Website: home-depot
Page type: cart
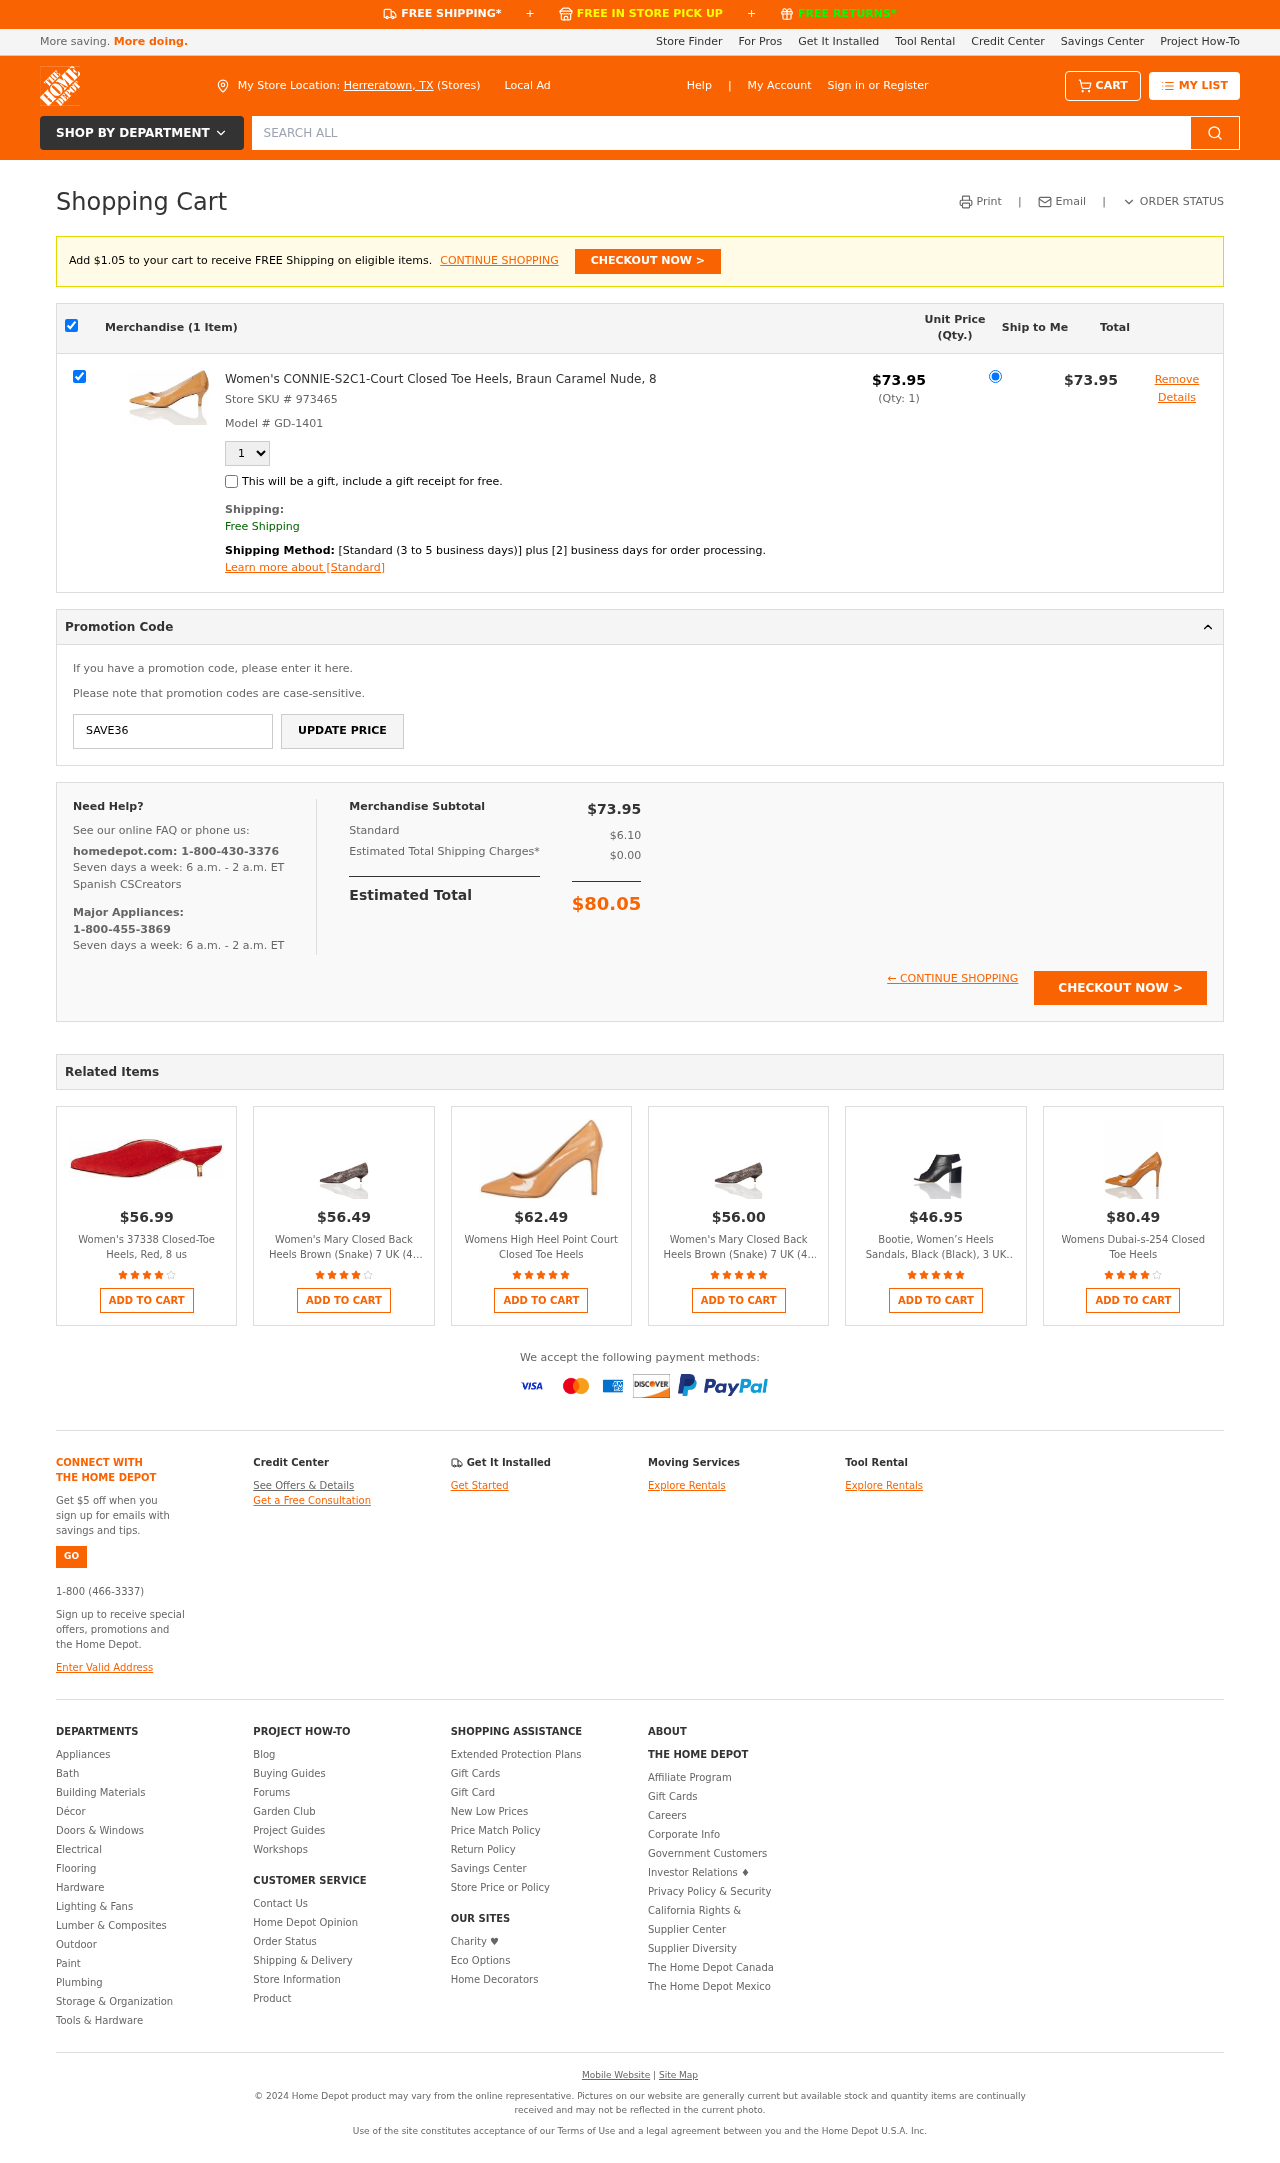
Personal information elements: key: PII_CITY_STATE
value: Herreratown, TX
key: PII_PROMO_CODE
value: SAVE36
Product elements: key: PRODUCT1_NAME
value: Women's CONNIE-S2C1-Court Closed Toe Heels, Braun Caramel Nude, 8
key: PRODUCT1_PRICE
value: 73.95
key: PRODUCT1_QUANTITY
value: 1
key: PRODUCT2_NAME
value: Women's 37338 Closed-Toe Heels, Red, 8 us
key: PRODUCT2_PRICE
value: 56.99
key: PRODUCT2_RATING
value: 4
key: PRODUCT3_NAME
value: Women's Mary Closed Back Heels Brown (Snake) 7 UK (40 EU),23-02-01
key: PRODUCT3_PRICE
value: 56.49
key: PRODUCT3_RATING
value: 4.4
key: PRODUCT4_NAME
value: Womens High Heel Point Court Closed Toe Heels
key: PRODUCT4_PRICE
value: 62.49
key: PRODUCT4_RATING
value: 4.6
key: PRODUCT5_NAME
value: Women's Mary Closed Back Heels Brown (Snake) 7 UK (40 EU),23-02-01
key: PRODUCT5_PRICE
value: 56
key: PRODUCT5_RATING
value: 4.8
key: PRODUCT6_NAME
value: Bootie, Women’s Heels Sandals, Black (Black), 3 UK (36 EU)
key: PRODUCT6_PRICE
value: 46.95
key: PRODUCT6_RATING
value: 4.6
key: PRODUCT7_NAME
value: Womens Dubai-s-254 Closed Toe Heels
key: PRODUCT7_PRICE
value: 80.49
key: PRODUCT7_RATING
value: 4.2
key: PRODUCT1_SKU
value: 973465
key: PRODUCT1_MODEL
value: GD-1401
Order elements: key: AMOUNT_TO_FREE_SHIPPING
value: $1.05
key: ORDER_NUM_ITEMS
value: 1
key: ORDER_SUBTOTAL
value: $73.95
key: ORDER_TAX
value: $6.10
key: ORDER_SHIPPING_COST
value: $0.00
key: ORDER_TOTAL
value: $80.05
Search elements: key: HEADER_SEARCH
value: SEARCH ALL